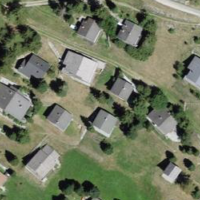
EUNIS habitat code: 55
Species observed at this site:
Lysandra coridon
Erynnis tages
Sciurus vulgaris
Melanargia galathea
Gryllus campestris
Cupido minimus
Polyommatus icarus
Melitaea didyma